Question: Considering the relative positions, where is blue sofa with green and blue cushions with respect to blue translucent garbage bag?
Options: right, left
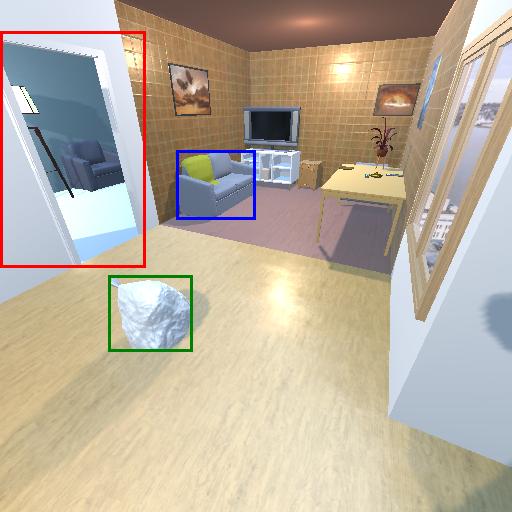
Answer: right